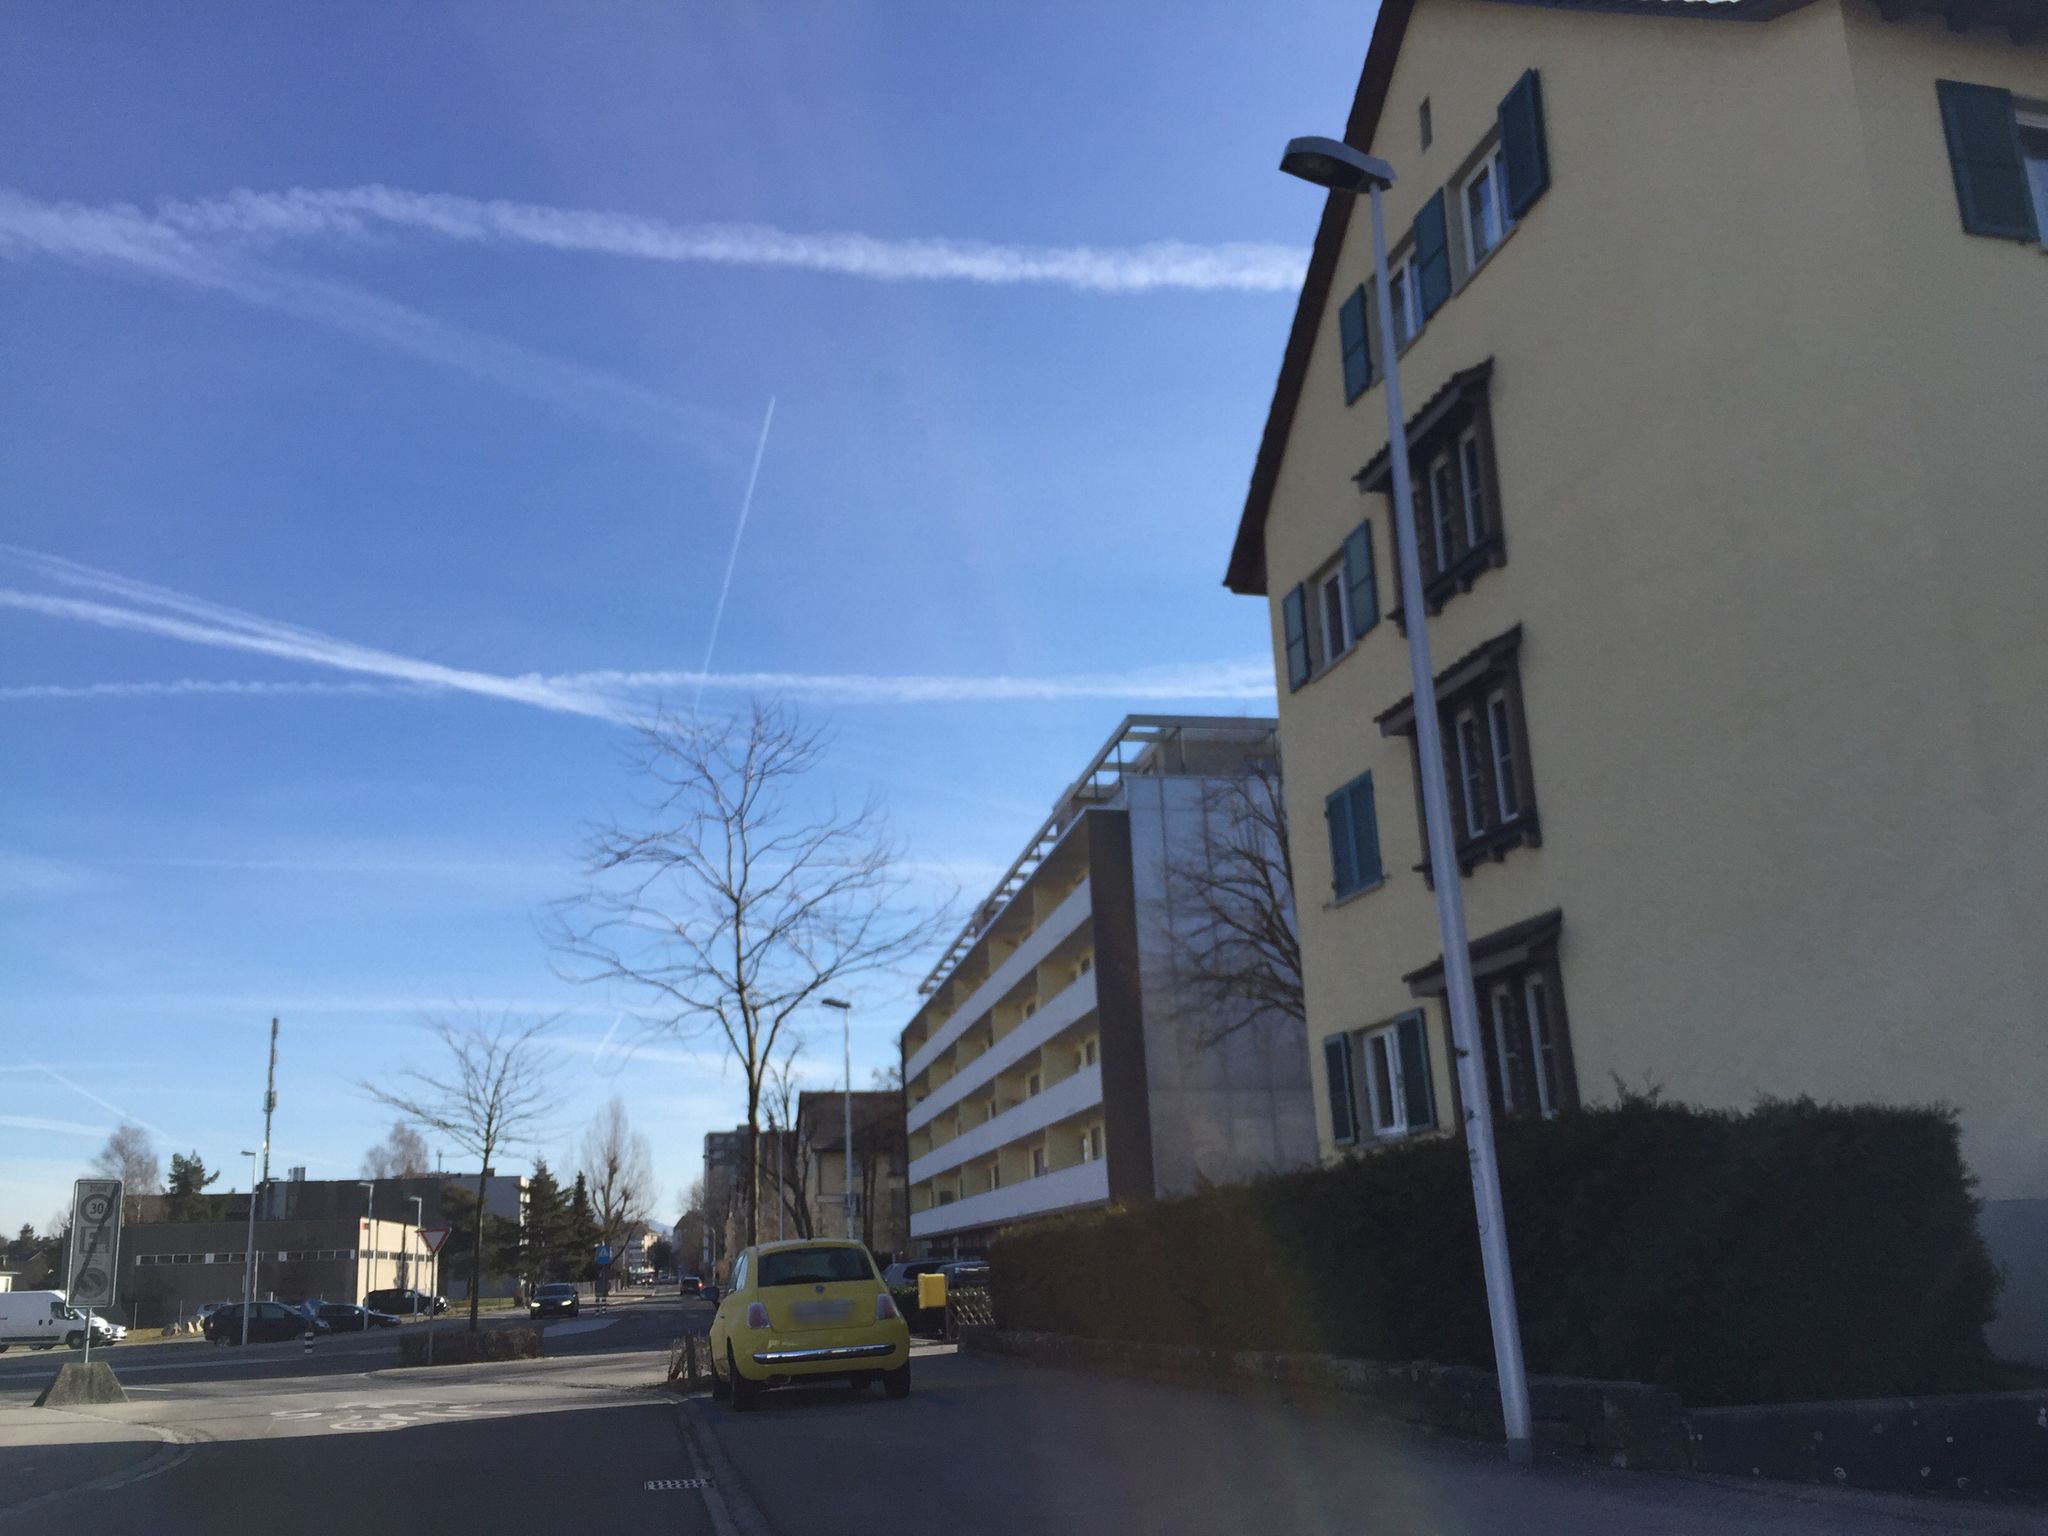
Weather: snowy
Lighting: day
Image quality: good
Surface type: driving surface
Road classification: service
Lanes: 1
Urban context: urban centre
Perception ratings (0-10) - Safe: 7.21, Lively: 8.79, Beautiful: 6.89, Boring: 4.21, Depressing: 2.19, Wealthy: 5.52